Question: I want to do an ECommerce app. I want to add properties to categories and search them dynamicly category within properties.
I mean:
'''
CATEGORIES PROPERTIES
| Computer properties | MotherBoard, GraphicCart etc.
| Phone properties | Cam, Connecting properties, bluetoot etc.
| Digital Camera | Zoom option , Lcd, Battery etc.
'''
I have allready done this wiht relational tables. This is the way I think:

So, my question is this way true? Or We have other way?
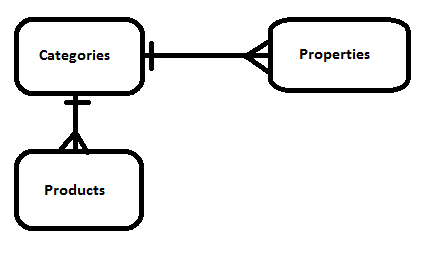
Answer: You have asked a question that cannot be answered by one simple little post on SO. There are some basic design concepts that are fundamental to good database design. There is a lot of thought that goes into this type of activity.
I recommend you read the book by Michael Hernandez ISBN: 0-201-69471-9. <URL> I noticed he has a second edition.
<URL>
He walks you through the entire process (from start to finish) of designing a database. I recommend you start with this book.
You have to learn to look at things in groups or chunks. Database design has simple building blocks just like programming does. If you gain a thorough understanding of these simple building blocks you can tackle any database design.
The simpler you make things the better. A database is nothing more than a place where you put data into cubbie holes. Start by identifying what these cubbie holes are and what kind of stuff you want in them.
You are never going to create the perfect database design the first time you try. This is a fact. Your design will go through several refinements during the process. Sometimes things won't seem apparent until you start entering data, and then you have an moment.